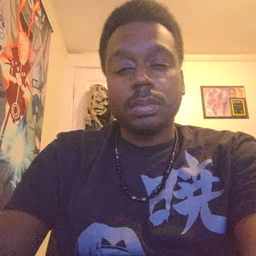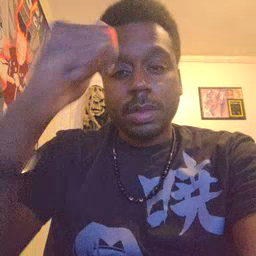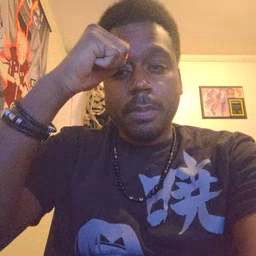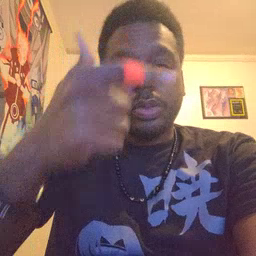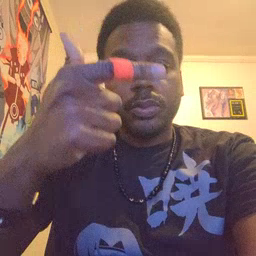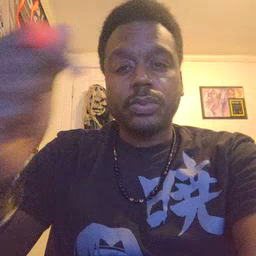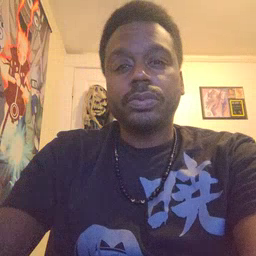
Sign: brother